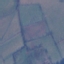
Land use / land cover class: Pasture